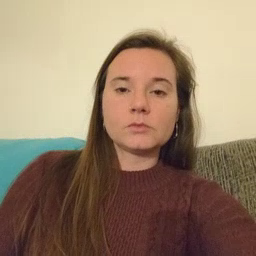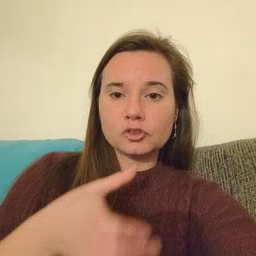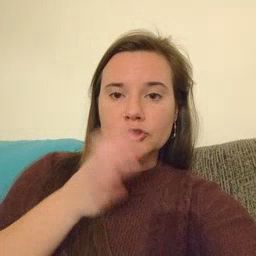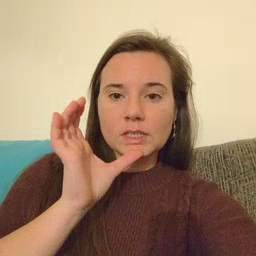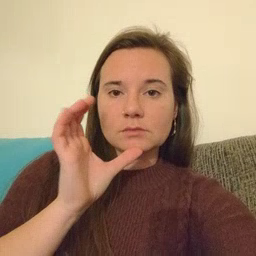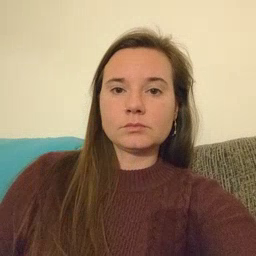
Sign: drink